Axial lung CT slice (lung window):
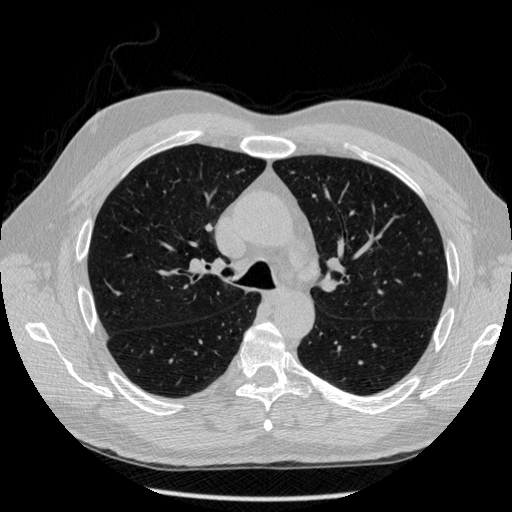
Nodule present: no